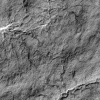
Atmospheric dust classification: not_dusty